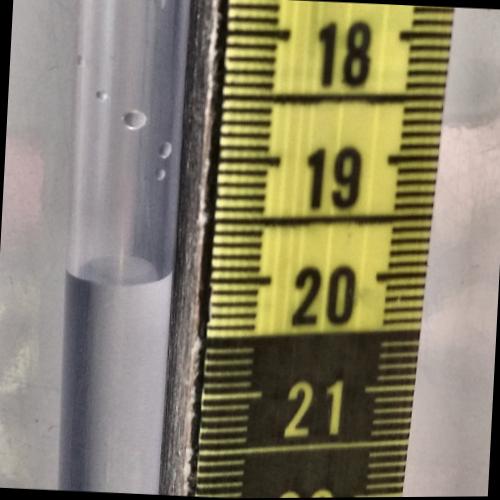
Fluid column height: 20.0 cm